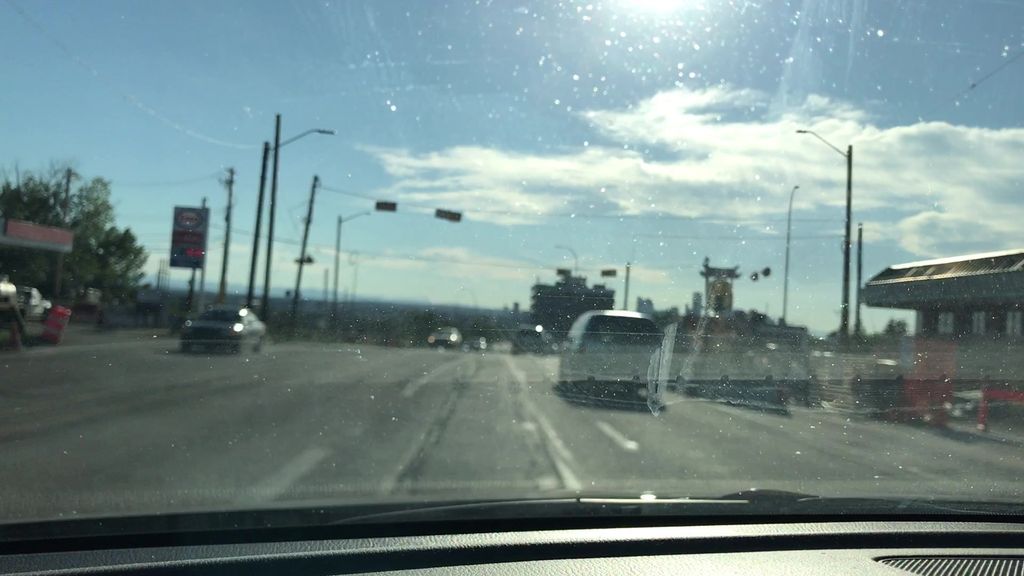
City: calgary